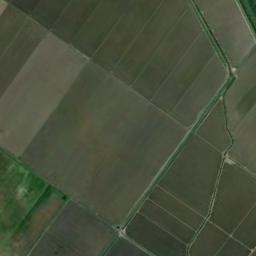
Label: rectangular_farmland